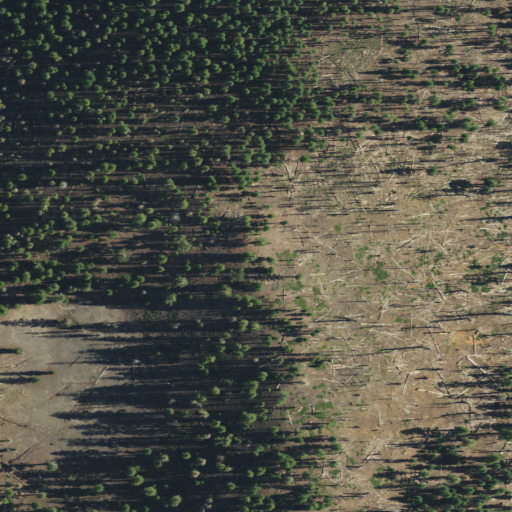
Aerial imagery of mountain in California named Fairfield Peak containing evergreen forest and shrub